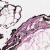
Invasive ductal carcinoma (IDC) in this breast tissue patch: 0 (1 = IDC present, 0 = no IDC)